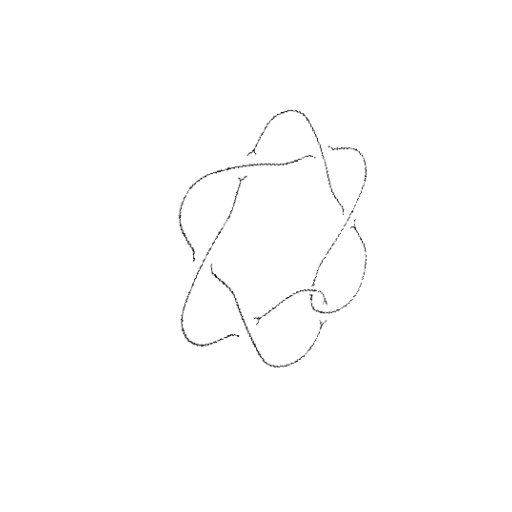
Crossing number: 7